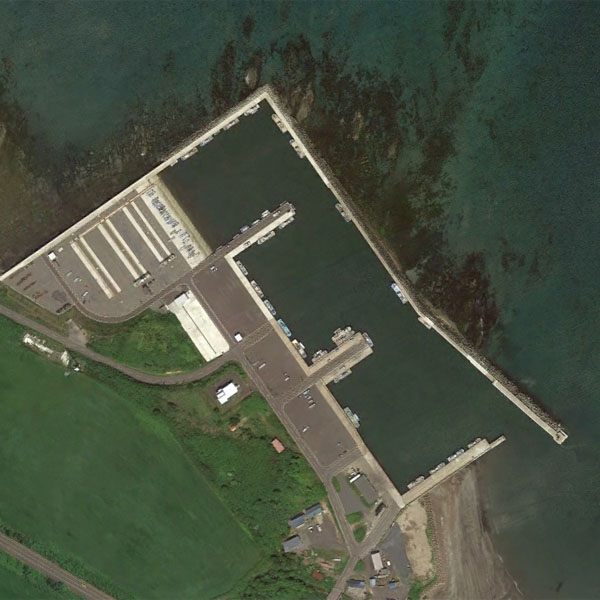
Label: Port